Question: I am trying to install Microsoft visual studio Professional 2010 on my Windows XP SP3 edition. I am getting the error "vs_setup.msi could not be open" :

I have seen some forums mentioning the same problem for different reasons, and mostly because of having a previous version of Microsoft visual studio installed, but this is the first time for me to install it.
Note: The actual setup files are in the path "G:\Visual Studio 2010 Professional". I do not know why the setup is trying to look for vs_setup.msi inside the "G:" directly ! Of course it is not there.
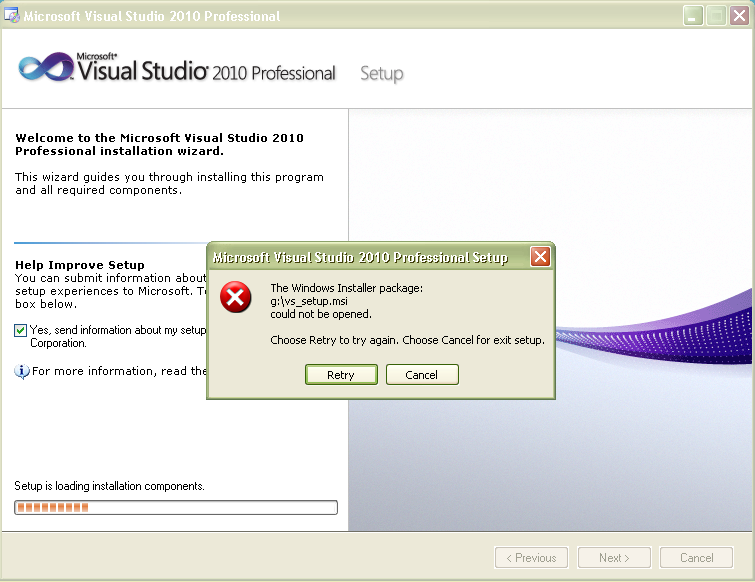
Answer: Maybe this setup is from DVD image and it's hardcoded to work in root directory.
Try to move all setup files to G:\ or another drive root